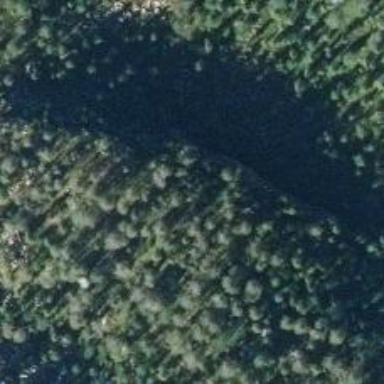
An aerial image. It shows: Natural cliff.